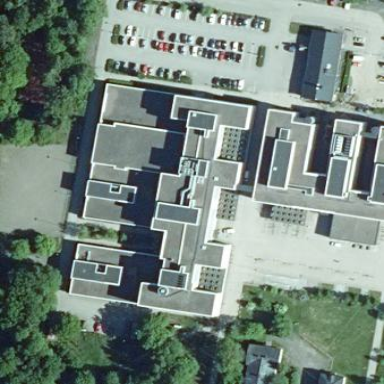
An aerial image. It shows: The building has white color and gravel roof.